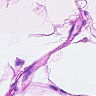
Metastatic tissue present: no